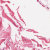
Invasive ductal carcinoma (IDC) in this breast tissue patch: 0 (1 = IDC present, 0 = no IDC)